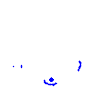
Particle: proton